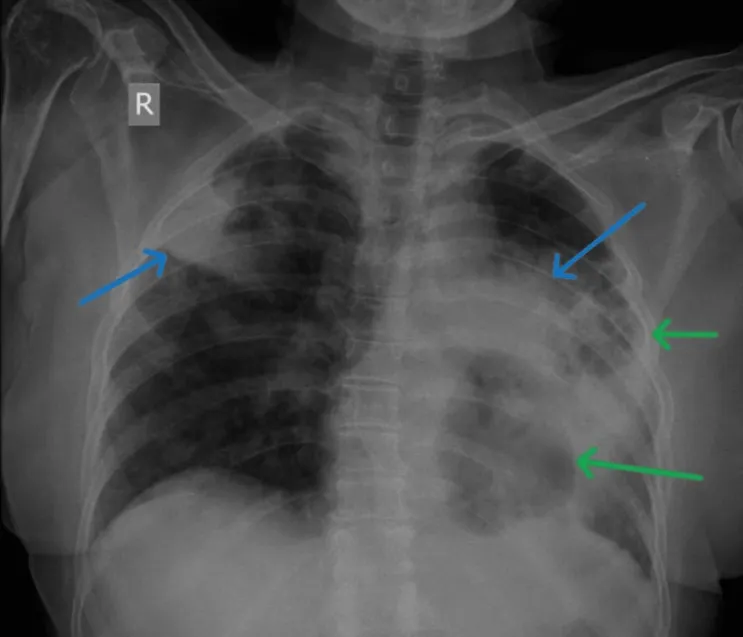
Chest x-ray showing consolidative changes in the right upper zone and left mid zone (blue arrows) with cavitary changes in the left mid and lower zones (green arrows).
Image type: radiology (x_ray)